You are looking at the unprocessed time series of a bearing vibration snapshot. Determine the bearing's health state. Answer with exactly one of: normal, inner_race, outer_race, ball.
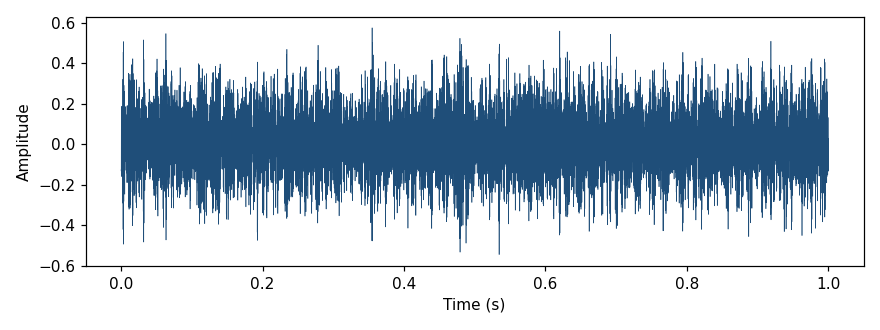
Answer: outer_race